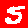
Digit: 5